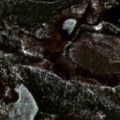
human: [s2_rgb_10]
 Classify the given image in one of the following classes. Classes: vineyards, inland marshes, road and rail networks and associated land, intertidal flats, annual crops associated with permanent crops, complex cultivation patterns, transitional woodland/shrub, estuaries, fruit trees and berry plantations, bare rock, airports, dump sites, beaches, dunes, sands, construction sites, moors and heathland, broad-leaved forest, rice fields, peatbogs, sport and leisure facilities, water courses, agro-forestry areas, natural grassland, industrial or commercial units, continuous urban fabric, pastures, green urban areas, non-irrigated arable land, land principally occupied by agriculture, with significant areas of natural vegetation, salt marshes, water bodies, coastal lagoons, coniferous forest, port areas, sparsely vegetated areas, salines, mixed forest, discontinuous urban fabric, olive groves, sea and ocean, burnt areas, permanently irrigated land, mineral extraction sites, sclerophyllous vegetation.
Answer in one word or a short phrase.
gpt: coniferous forest